Question: I'm still learning HTML5 so I understand I need the shim in there, so it's there and I've testing my site out on many difference platforms & browsers, both on windows and mac and seems the only thing that's preventing me from launching my site is the footer script in IE. I have the shim, so shouldn't the work?
It's not spanning 100% when I'm telling it to. It works beautifully in all browsers but IE. It's also not spanning across on mobile devices. Are both of these cause by the lack of one snippet of code?
HTML
'''
<footer>
<ul class="footer-widgets">
<li class="widget3"><h6>Testimonials</h6>
<p>When I first came to Amber about creating a website for my business I wasn't sure what to expect. After working with her I've found that the whole experience is easy and a lot less expensive then I was previously quoted by another company. She described each step that was required for my projects and worked hard to bring my vision to life.</p>
<p>Amber Goodwin is a very creative &amp; passionate individual with an appetite for design, I would recommend her for any and all your business branding needs!</p>
<a href="http://www.nuggetcity.com">WWW.NUGGETCITY.COM</a>
</li>
<li class="widget4"><h6>Contact</h6>
<p class="footer-title">Are you looking for a new website?</br>Need to update your existing one?</br>Or just need some information?</p>
<img src="img/title-footer-call.jpg" border="0" usemap="#Map">
<map name="Map">
<area shape="rect" coords="-1,0,114,39" href="mailto:info@ambergoodwin.com" target="_blank">
</map>
</ul>
<div id="footer-bottom">
<p>&copy; 2012 AMBER GOODWIN | Creative &amp; Fresh Designs</p>
</div>
</footer>
'''
CSS
'''
footer { width: 100%; height: 500px; background: url(img/BG-footer.jpg) repeat-x; background-color: #211e1b; clear: both; color: #b1b1b1; }
.footer-widgets { width: 905px; margin: 0 auto; padding: 0px; padding-top: 70px; }
.footer-widgets p { width: 94%; }
.footer-widgets a { text-decoration: underline; color: #f8d54b; }
.footer-widgets a:hover { text-decoration: none; color: #f8d54b; }
.footer-widgets li { height: auto; list-style-image: none; list-style-type: none; float: left; color: #b1b1b1;}
.footer-widgets li ul li {color: #fff; margin-left: -50px; margin-top: -15px;}
.footer-widgets li h2 { font-size: 1.4em; font-weight: normal; letter-spacing: 1px; line-height: 30px; text-align: left; }
.widget1 { width: 289px; }
.widget2 { width: 608px; }
.widget3 { width: 580px; }
.widget4 { width: 316px; }
.widget4 p { width: 100%; }
#footer-bottom { width: 100%; height: 50px; padding-bottom: 20px; background-color: #1a1715; border-top: 2px solid #272322; color: #fff; display: block; margin-top: 400px; }
#footer-bottom p { width: 600px; margin-left: 370px; height: 30px; font-size: 1em; line-height: 25px; color: #eee; margin-top: 20px; /*margin-top: 60px;*/ position: absolute;left: 50%; margin-left: -450px;}
'''
HEAD SECTION
'''
<!doctype html>
<!--[if lt IE 7]> <html class="no-js ie6 oldie" lang="en"> <![endif]-->
<!--[if IE 7]> <html class="no-js ie7 oldie" lang="en"> <![endif]-->
<!--[if IE 8]> <html class="no-js ie8 oldie" lang="en"> <![endif]-->
<!--[if gt IE 8]><!--> <html class="no-js" lang="en"> <!--<![endif]-->
<head>
<meta charset="utf-8">
<meta http-equiv="X-UA-Compatible" content="IE=edge,chrome=1">
<title>Amber Goodwin | Graphic & Web Designer based in the Okanagan Valley </title>
<meta name="description" content="">
<meta name="author" content="Amber Goodwin">
<meta name="viewport" content="width=device-width,initial-scale=1">
<link rel="stylesheet" href="style.css">
<link href="lightbox.css" rel="stylesheet">
<!--[if lt IE 9]>
<script src="//html5shiv.googlecode.com/svn/trunk/html5.js"></script>
<![endif]-->
'''
You can view the <URL>.
This is what it looks like in IE

I bet there is just one thing I'm missing that will fix this eh? Any advice and help is, as always appreciated. Thanks!
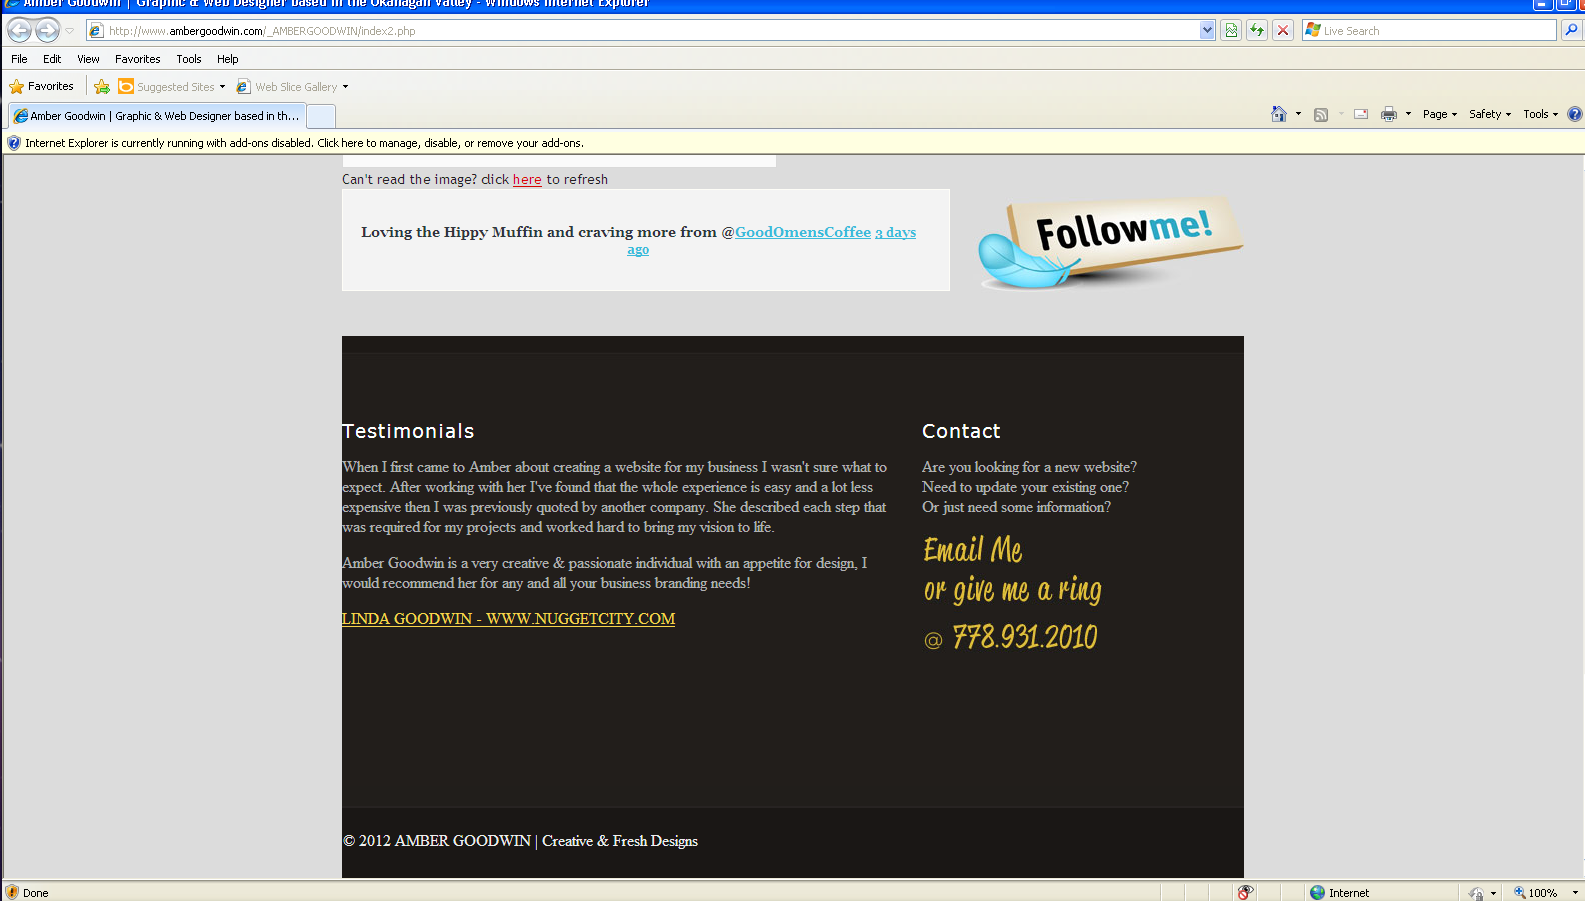
Answer: You are missing two '</div>' tags after the slides, the one to end the 'slides_container', an the one to end the 'slides'. There are already two there, which should end the 'example' and the 'slide-container'.
Mismatched tags are the number one cause of layout problems. That's why I use Notepad++, because it highlights matching tags - using it I saw right away that some elements weren't being closed, because of the missing '</div>' tags.